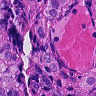
Metastatic tissue present: yes